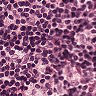
Metastatic tissue present: no